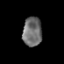
Tissue: prostate
Cell type: Epithelial cells
Senescence score: 0.3266
Nuclear area (px): 551
Mean DAPI intensity: 109.249